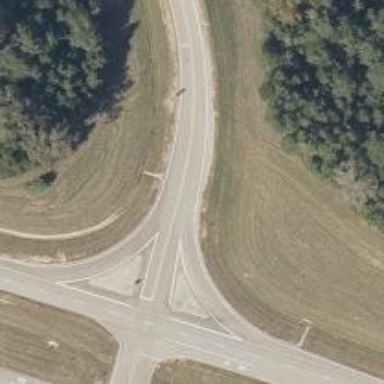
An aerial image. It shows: Motorroad with trunk link.